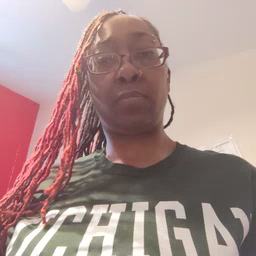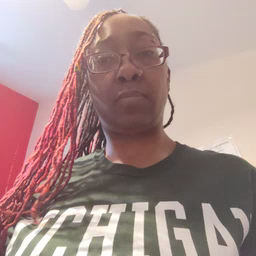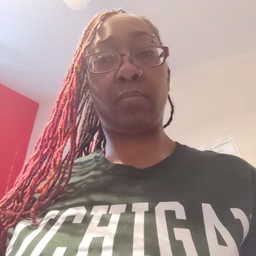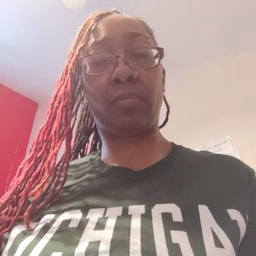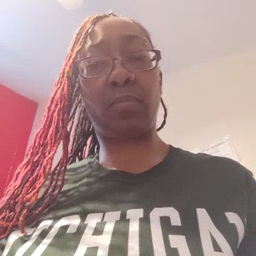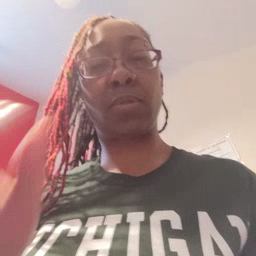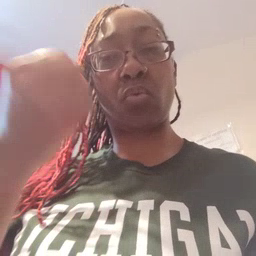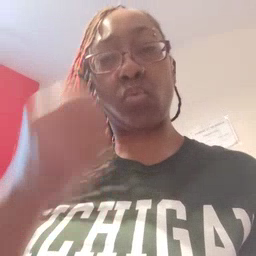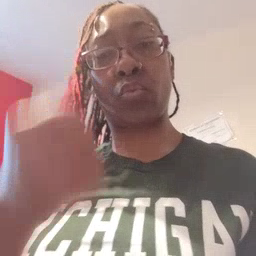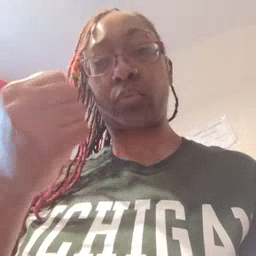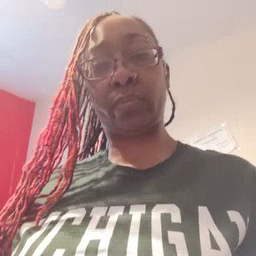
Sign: car